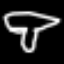
Label: mushroom